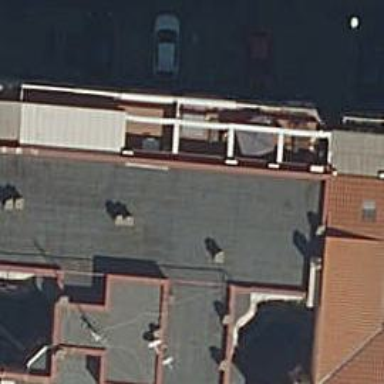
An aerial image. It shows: Restaurant.